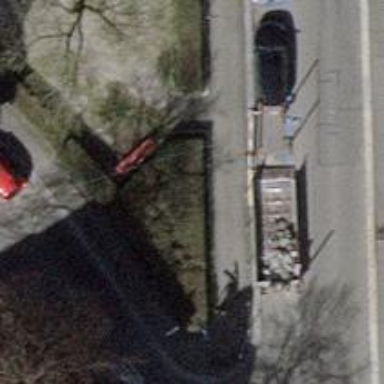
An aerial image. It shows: Red bench.